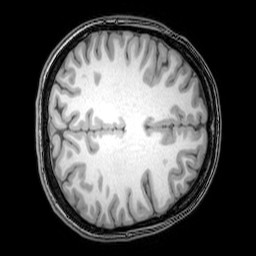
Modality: T1w
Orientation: axial
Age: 21
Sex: female
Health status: healthy
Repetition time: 0.081 s
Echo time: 0.037 s